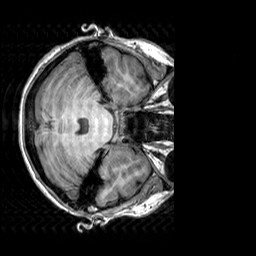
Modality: T1w
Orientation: axial
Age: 34
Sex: female
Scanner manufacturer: siemens
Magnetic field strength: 3 T
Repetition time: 2.3 s
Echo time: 0.00303 s